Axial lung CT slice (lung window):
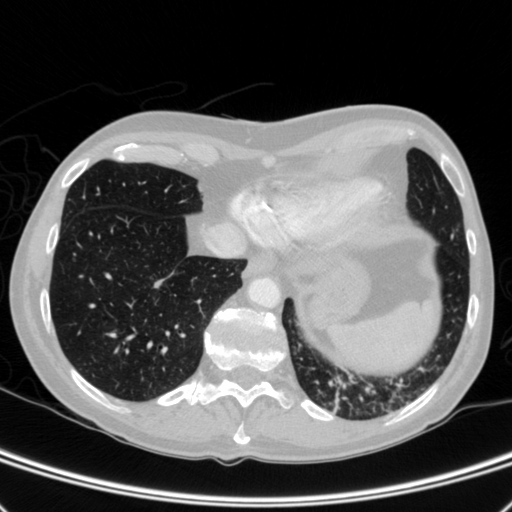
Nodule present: yes
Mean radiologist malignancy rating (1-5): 2.667